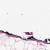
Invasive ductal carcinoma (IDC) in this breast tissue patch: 0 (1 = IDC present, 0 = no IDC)